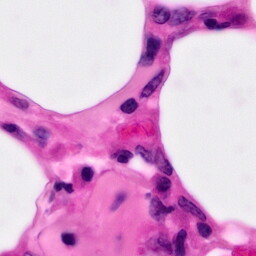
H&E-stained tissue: Pancreatic